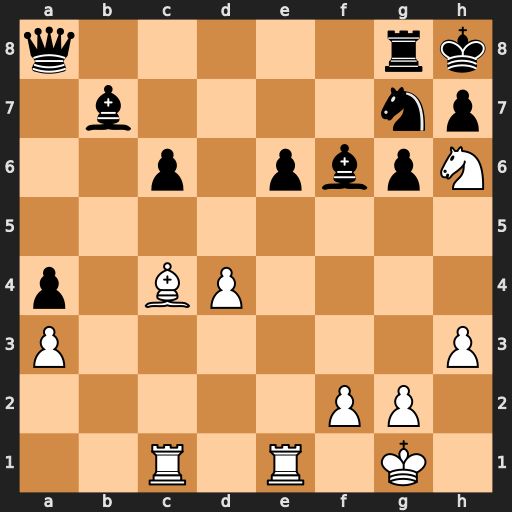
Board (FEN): q5rk/1b4np/2p1pbpN/8/p1BP4/P6P/5PP1/2R1R1K1
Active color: w
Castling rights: -
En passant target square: -
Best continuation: Nf7#